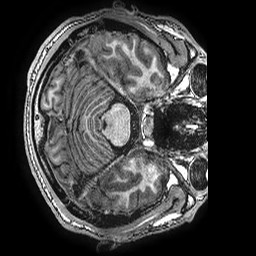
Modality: T1w
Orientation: axial
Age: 20
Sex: male
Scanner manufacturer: ge
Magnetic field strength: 3 T
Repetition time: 0.00766 s
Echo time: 0.003476 s